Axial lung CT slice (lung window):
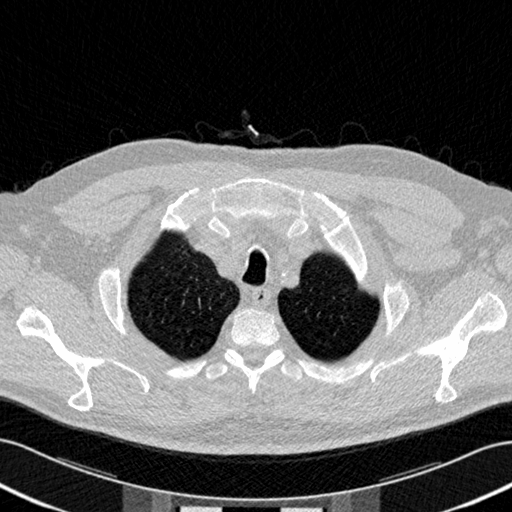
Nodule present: no